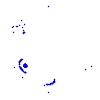
Particle: proton